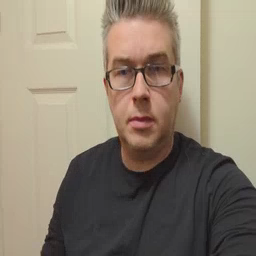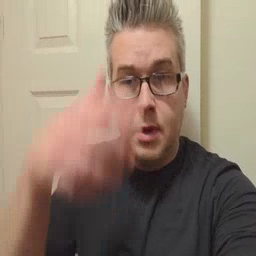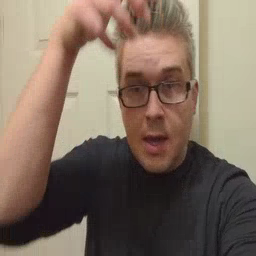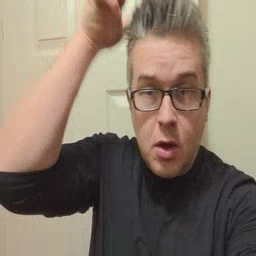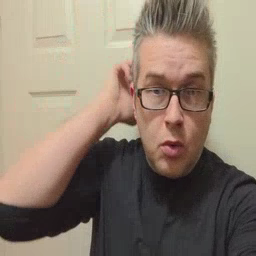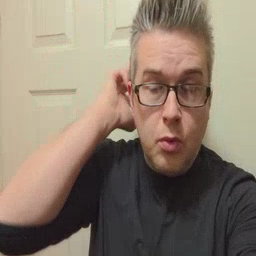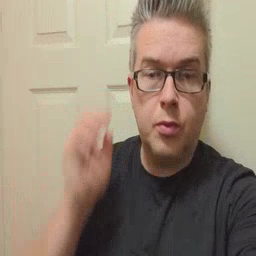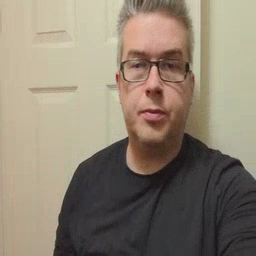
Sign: lion